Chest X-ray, AP view. Patient: 43 years old, sex M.
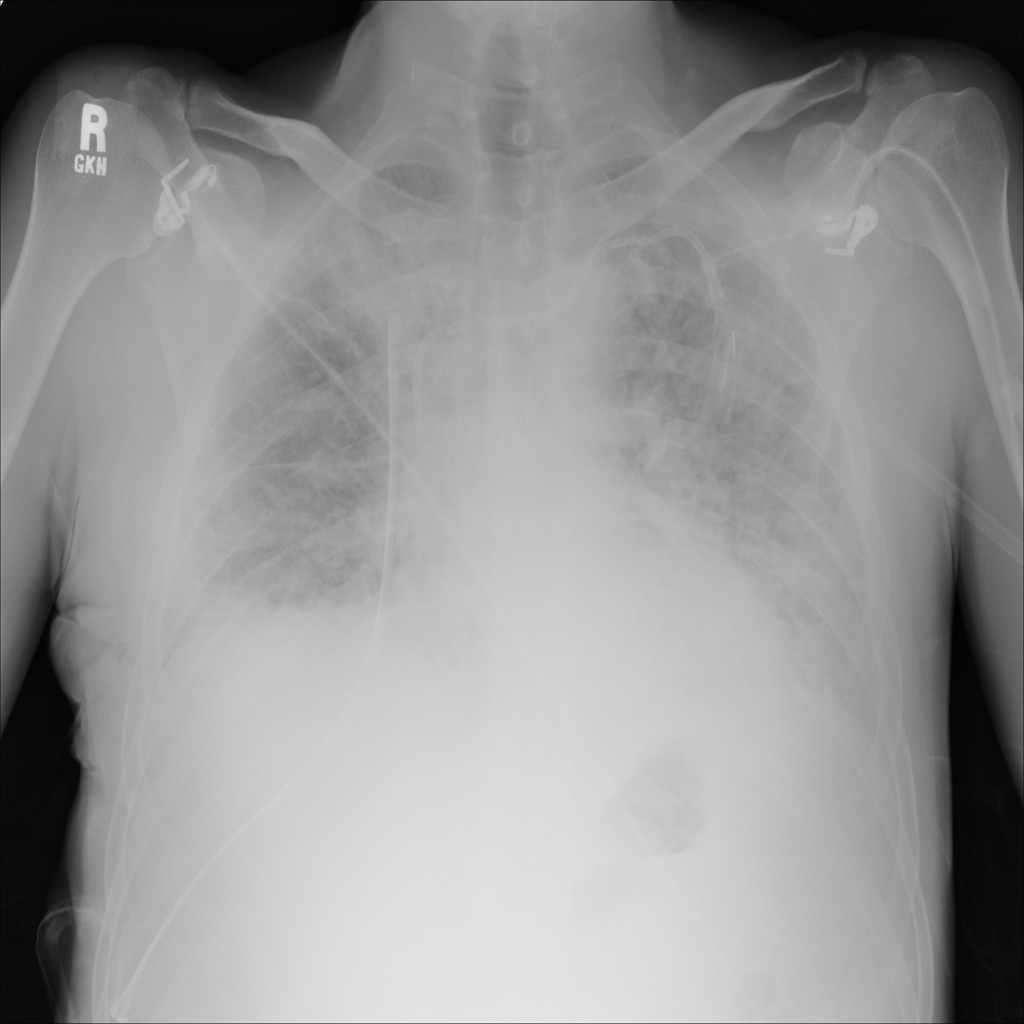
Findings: No Finding